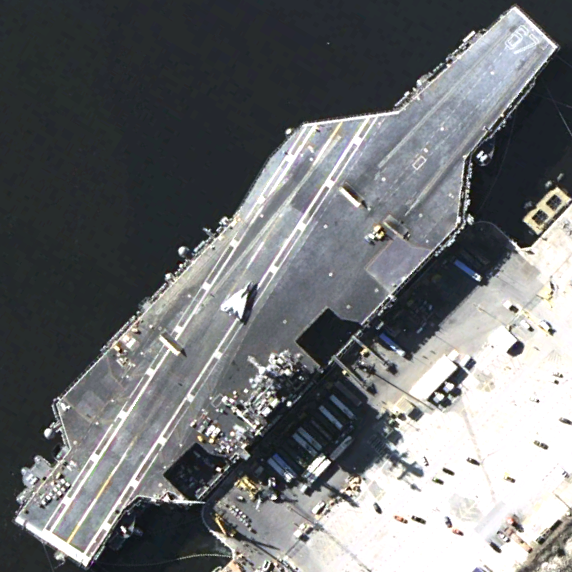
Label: aircraft_carrier